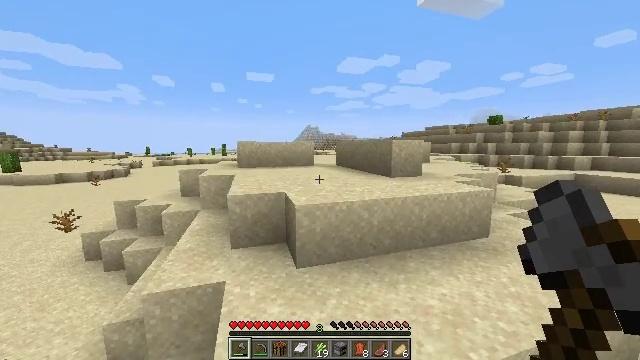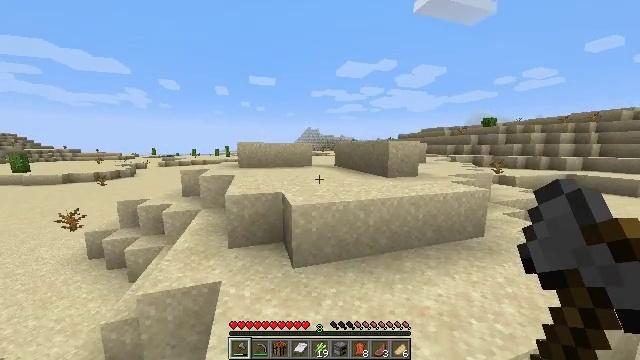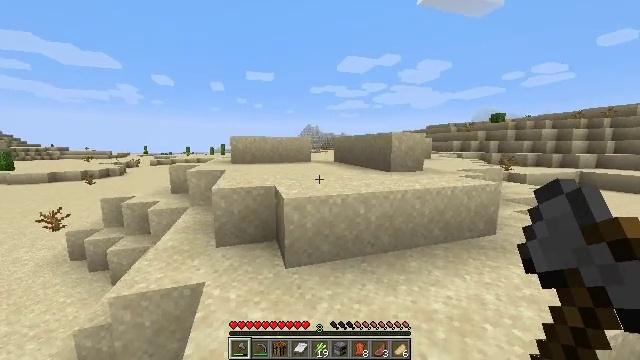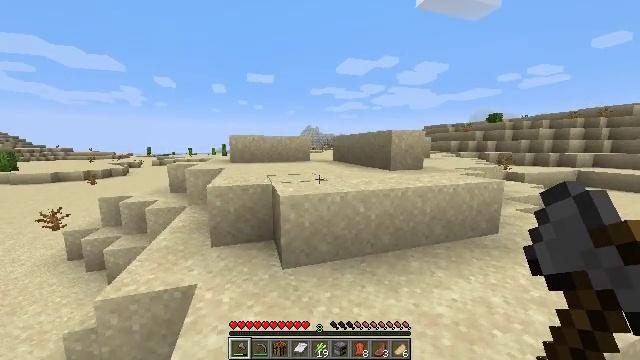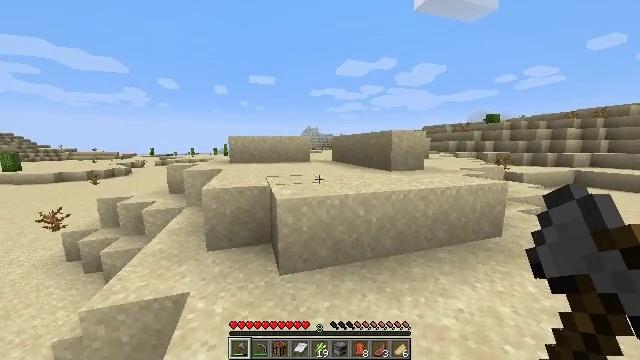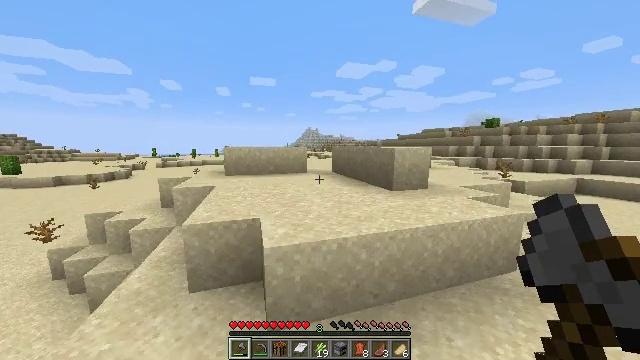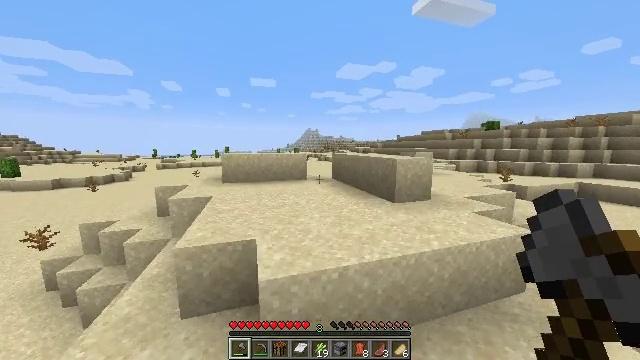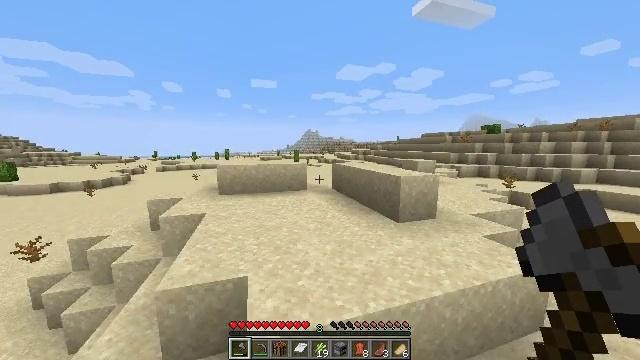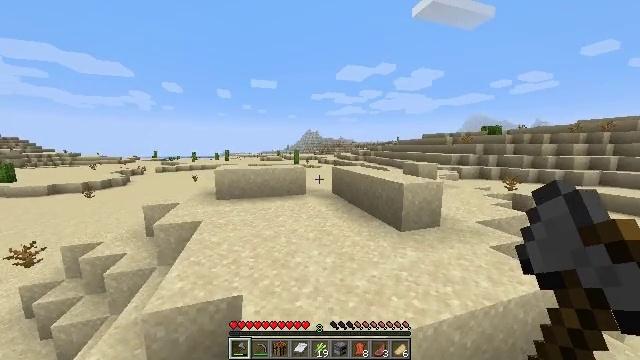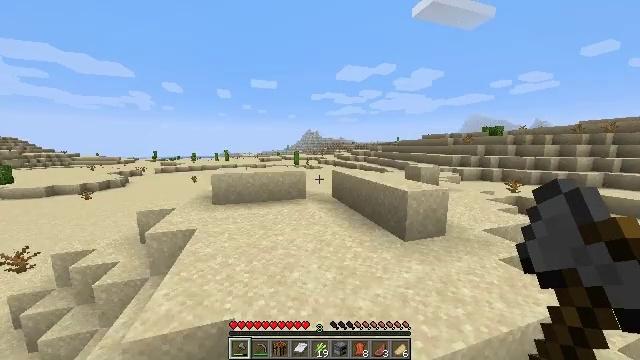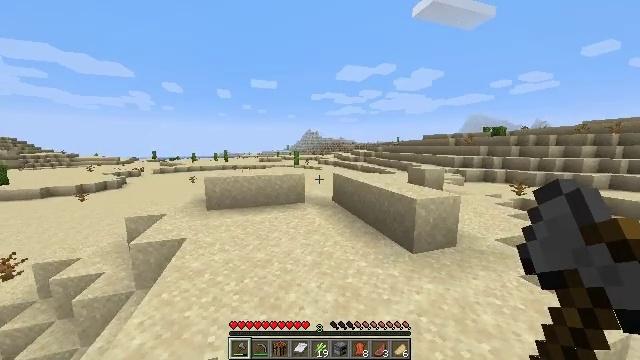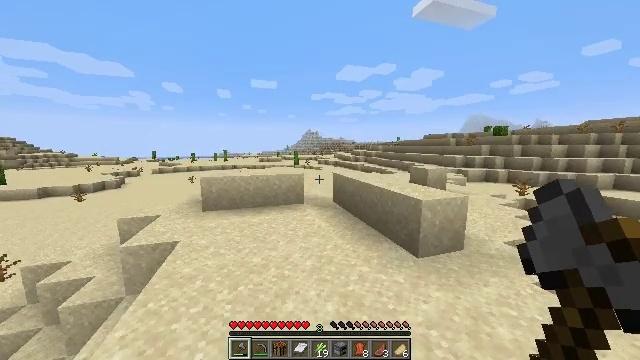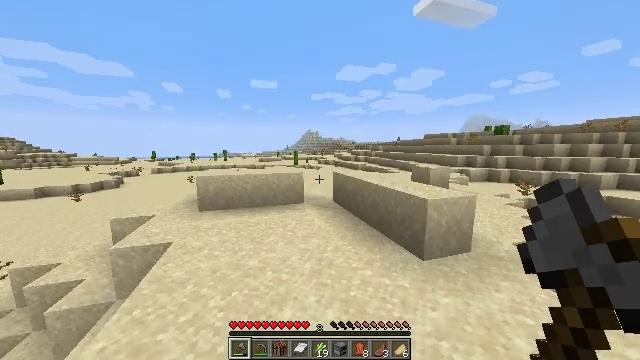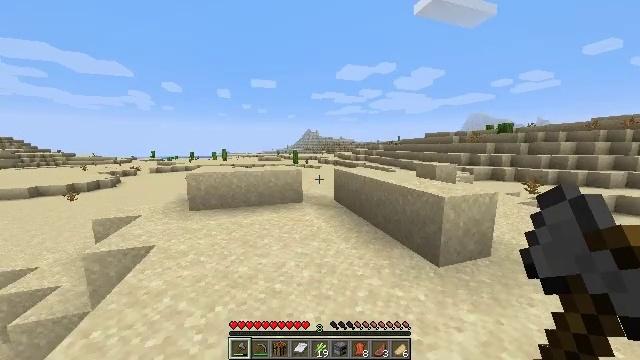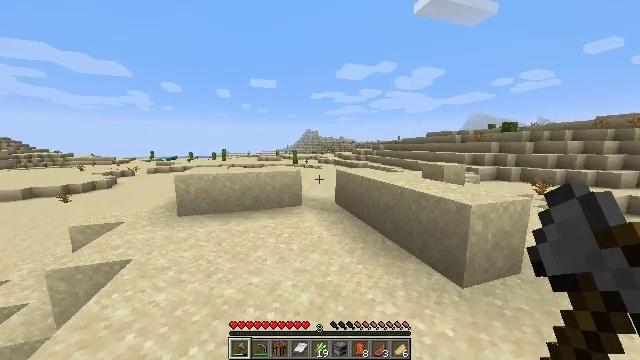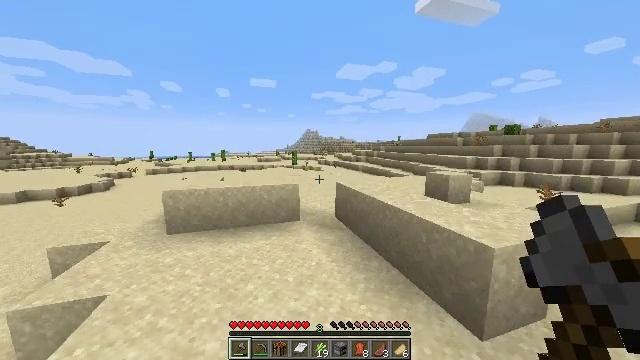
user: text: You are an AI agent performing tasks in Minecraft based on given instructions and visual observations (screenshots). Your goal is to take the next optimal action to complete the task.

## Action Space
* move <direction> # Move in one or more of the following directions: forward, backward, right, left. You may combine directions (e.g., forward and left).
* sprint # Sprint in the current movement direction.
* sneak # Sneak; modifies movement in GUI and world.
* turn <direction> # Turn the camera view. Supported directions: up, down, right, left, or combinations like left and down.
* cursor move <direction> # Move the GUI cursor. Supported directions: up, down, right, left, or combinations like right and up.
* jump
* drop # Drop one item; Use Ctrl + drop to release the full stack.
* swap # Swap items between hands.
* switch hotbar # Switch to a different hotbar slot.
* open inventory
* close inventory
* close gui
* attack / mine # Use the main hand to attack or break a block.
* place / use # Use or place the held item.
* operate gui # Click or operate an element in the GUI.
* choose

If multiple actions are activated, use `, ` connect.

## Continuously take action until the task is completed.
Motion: motion action
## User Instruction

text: Mine the dead bush in the desert.
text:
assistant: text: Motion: move forward, sprint, jump
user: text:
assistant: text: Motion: move forward, sprint, jump
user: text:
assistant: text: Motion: move forward, sprint, jump
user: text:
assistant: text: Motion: move forward, sprint, jump
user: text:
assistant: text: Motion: move forward, sprint, jump
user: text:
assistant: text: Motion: move forward, sprint, jump
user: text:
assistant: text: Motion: move forward, sprint, jump
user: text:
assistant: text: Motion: move forward, sprint, jump
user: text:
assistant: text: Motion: move forward, sprint, jump
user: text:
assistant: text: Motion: move forward, sprint, jump
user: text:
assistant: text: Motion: move forward, sprint, jump
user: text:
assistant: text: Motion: move forward, sprint, jump
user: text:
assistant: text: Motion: move forward, sprint, jump
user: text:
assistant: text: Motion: move forward, sprint, jump
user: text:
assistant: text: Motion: move forward, sprint, jump
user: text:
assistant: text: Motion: move forward, sprint, jump
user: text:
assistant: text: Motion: move forward, sprint, jump
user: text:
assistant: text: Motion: move forward, sprint, turn left and down, jump
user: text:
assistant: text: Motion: move forward, sprint, jump
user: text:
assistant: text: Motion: move forward, sprint, jump
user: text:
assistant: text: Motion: move forward, sprint, jump
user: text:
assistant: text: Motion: move forward, sprint
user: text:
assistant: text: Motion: move forward, sprint, turn left and down
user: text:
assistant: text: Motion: move forward, sprint, turn left
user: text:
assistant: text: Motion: move forward, sprint
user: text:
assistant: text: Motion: move forward, sprint
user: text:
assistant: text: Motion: move forward, sprint
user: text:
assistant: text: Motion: move forward, sprint
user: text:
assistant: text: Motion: move forward, sprint
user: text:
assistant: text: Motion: move forward, sprint